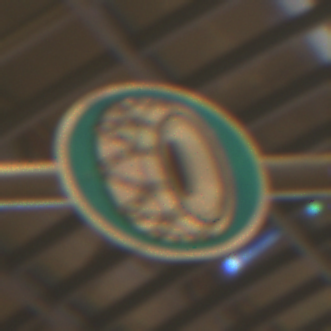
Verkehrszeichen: SchneekettenVorgeschrieben
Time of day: NotSpecified
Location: Indoor (Urban)
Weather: NotSpecified
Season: NotSpecified
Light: Artificial